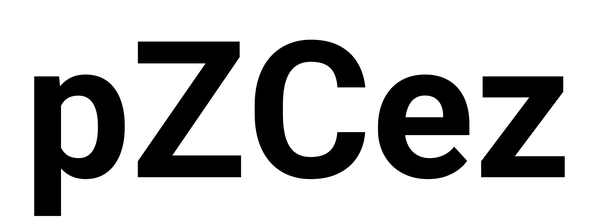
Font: Roboto_Bold